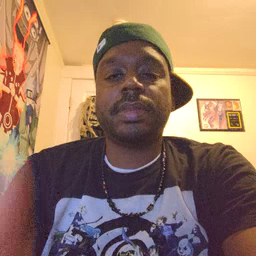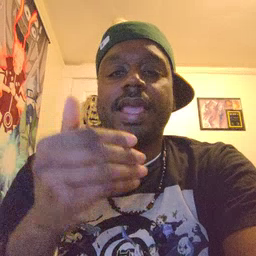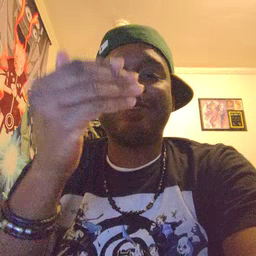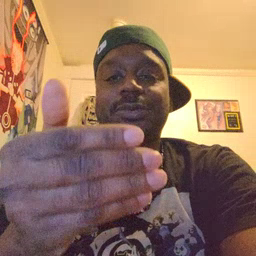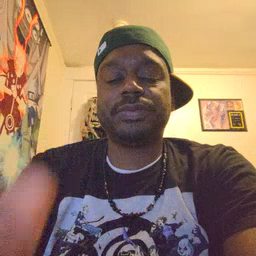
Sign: after